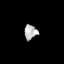
Tissue: lung
Cell type: Epithelial cells
Senescence score: 0.2332
Nuclear area (px): 190
Mean DAPI intensity: 175.932